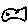
Label: fish